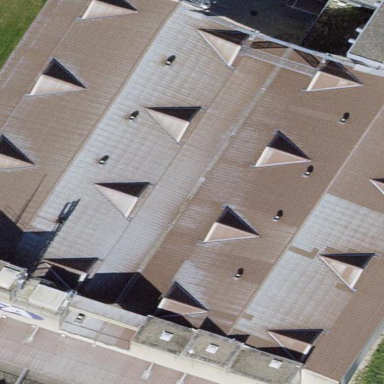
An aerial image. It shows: Industrial building.